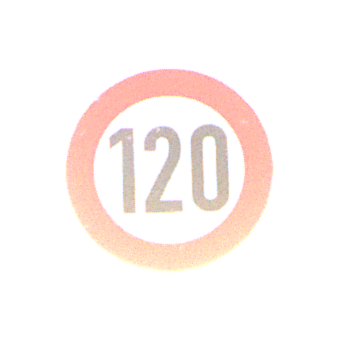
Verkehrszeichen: Geschwindigkeit120
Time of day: SunriseSunset
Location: Outdoor (Nature)
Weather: PartlyCloudy
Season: NotSpecified
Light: Natural